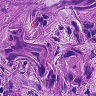
Metastatic tissue present: yes